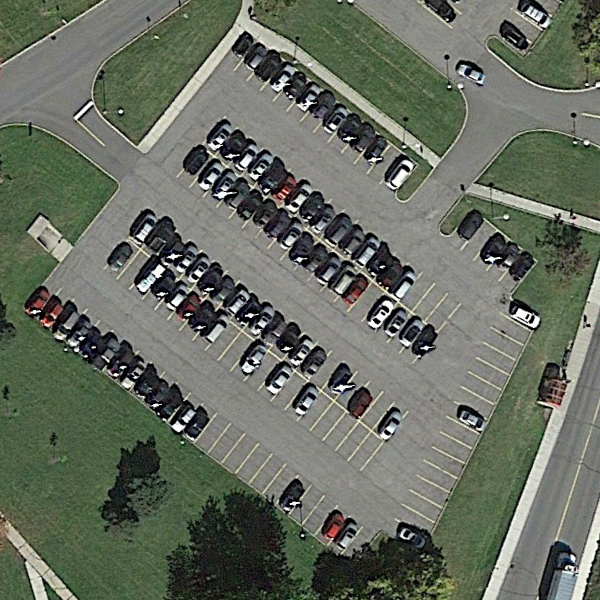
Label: Parking